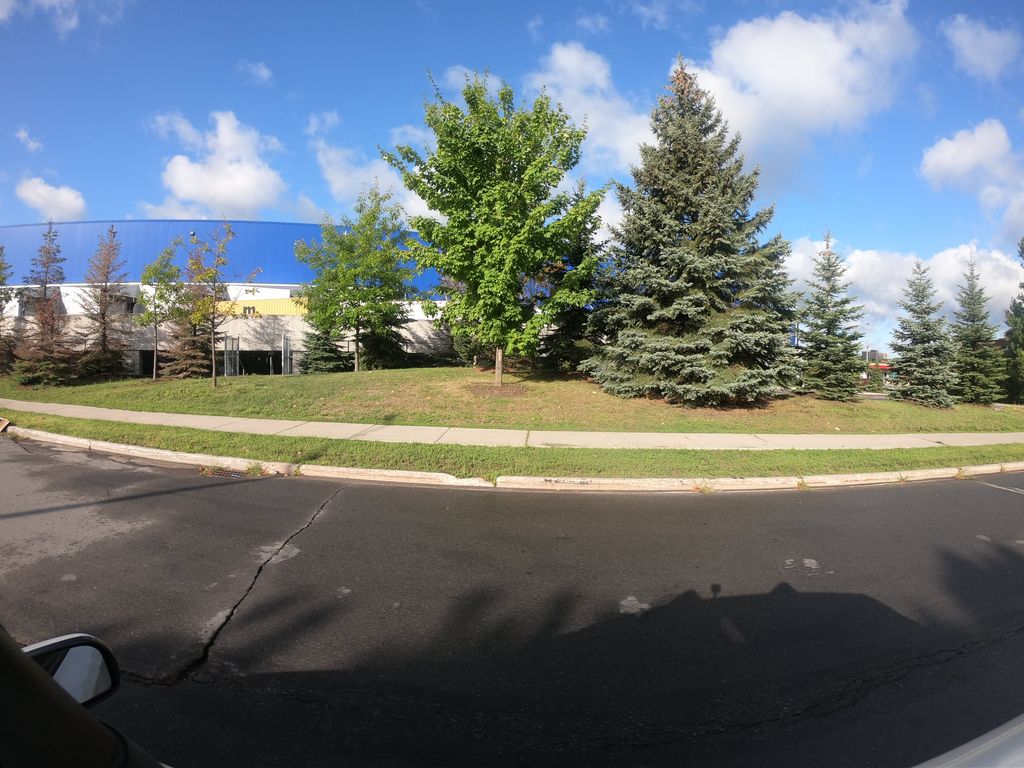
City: ottawa-gatineau